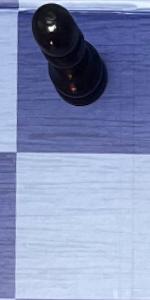
Label: Empty